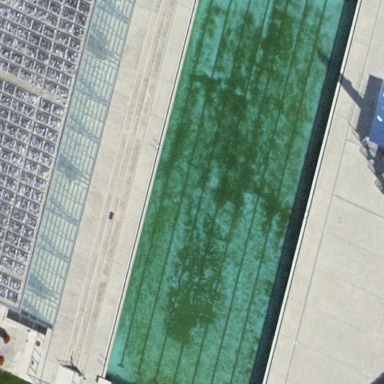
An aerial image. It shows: Outdoor swimming pool in leisure land.